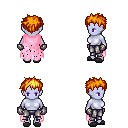
a pixel art fantasy rpg character, female body template, dark elf, purple skin, pink tattered cape, metal pants, light blonde bedhead hairstyle, metal gloves, gray slippers, four views (front, back, left, right), 2x2 character sprite sheet, small pixel art, hard edges, no anti-aliasing